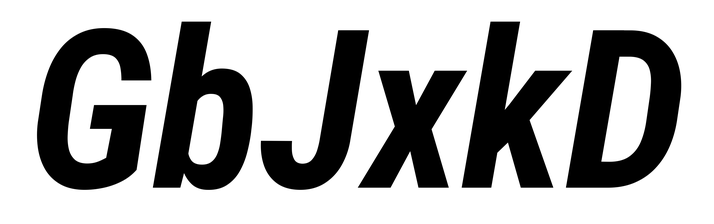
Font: Roboto-Italic_Condensed_Bold_Italic